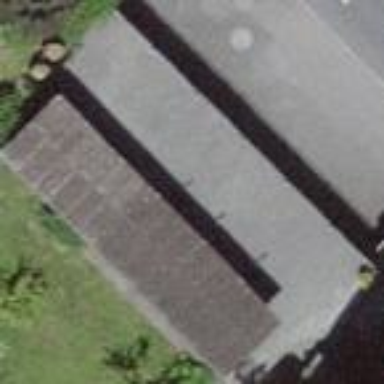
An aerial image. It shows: Garage building.